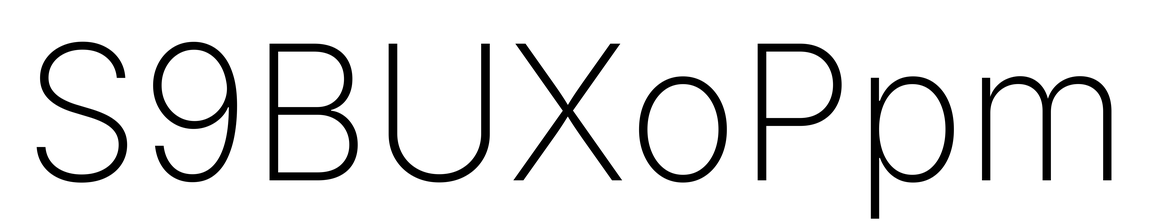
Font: Inter_ExtraLight